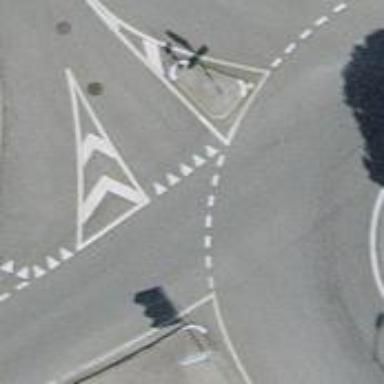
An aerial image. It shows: Road with "give way" sign.